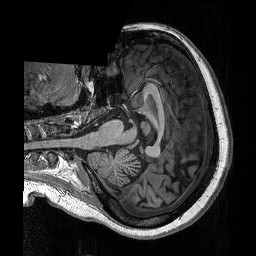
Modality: T1w
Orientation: axial